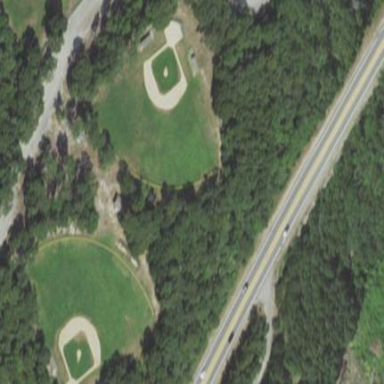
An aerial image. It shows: Baseball pitch for leisure land activities.